Question: My question is very simple, When use 'IndexReader.openIfChanged (reader)' replace the previous 'reader', How to safely the close 'oldReader'?
Here is the code: (Use Lucene 3.5)
'''
IndexReader newReader=IndexReader.openIfChanged(reader);
if(newReader!=null){
IndexReader oldReader=reader;
IndexSearcher oldSearcher=searcher;
reader=newReader;
searcher=new IndexSearcher(newReader);
oldSearcher.close();
oldReader.close();//or oldReader.decRef(),result is the same
}
'''
This code in a deamon thread,Every 5 seconds run time
'IndexReader' instance('reader' object) is globally unique
Since this change, I get an exception:
'''
org.apache.lucene.store.AlreadyClosedException: this IndexReader is closed
at org.apache.lucene.index.IndexReader.ensureOpen(IndexReader.java:297)
at org.apache.lucene.index.IndexReader.getSequentialSubReaders(IndexReader.java:1622)
at org.apache.lucene.search.TermQuery$TermWeight.scorer(TermQuery.java:98)
at org.apache.lucene.search.BooleanQuery$BooleanWeight.scorer(BooleanQuery.java:298)
at org.apache.lucene.search.BooleanQuery$BooleanWeight.scorer(BooleanQuery.java:298)
at org.apache.lucene.search.IndexSearcher.search(IndexSearcher.java:577)
at org.apache.lucene.search.IndexSearcher.search(IndexSearcher.java:517)
at org.apache.lucene.search.IndexSearcher.search(IndexSearcher.java:487)
at org.apache.lucene.search.IndexSearcher.search(IndexSearcher.java:400)
at org.zenofo.index.IndexManager.query(IndexManager.java:392)
...
'''
'IndexManager.java:392' using the 'reader' object('IndexReader' instance,globally unique)
'IndexManager.query' method has a large number of concurrent requests, all requests to use a globally unique 'IndexReader' instance ('reader' object)

I need to close 'oldReader' just because:
- <URL>
Reference:
- <URL>
How do I solve this problem?
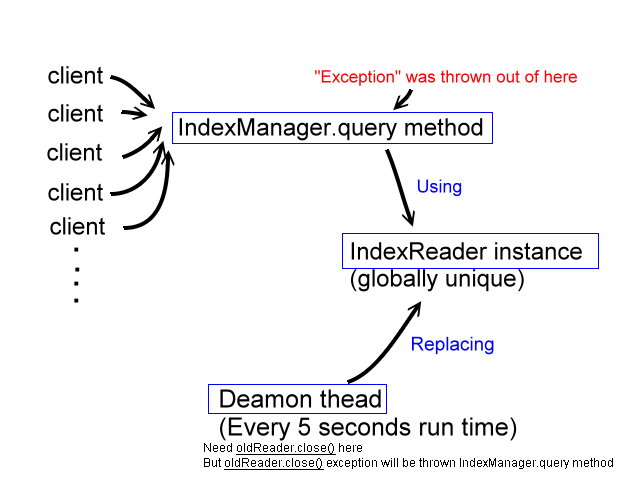
Answer: Look at NRTManager and SearcherManager. You really don't have to handle this yourself.